Question: I am trying to achieve what is shown here:

I have 2 CSV Files, diease_mstr and Test_mstr Now in Test_mstr, I have many test to disease ID records, which means none of them are unique. The disease ID points to disease_mstr file. In disease_mstr file I have only 2 fields, ID and Disease_name (disease name is unique).
Now, I am creating 3 nodes with labels
1) Tests (only "testname" property) which will have unique tests (total 345 unique testnames)
'''
**Properties :**
a) testname
'''
2) Linknode (pulled entire Test_mstr file) also pulled "disease_name" for corresponding disease_ID from Disease_mstr File
'''
**Properties**
a)tname
b)dname
c)did
'''
3) Disease (pulled form disease_mstr) file.
'''
**Properties**
a)did
b)diseasename
'''
Afterwhich I run create relationships
'''
1)MATCH (t:Tests),(n:Linknode) where t.testname = n.tname CREATE (n)-[r:TEST_2]->(t) RETURN n,r,t
2)MATCH (d:Disease), (l:Linknode) where d.did = l.did MERGE (d)-[r:FOR_DISEASE]->(l) RETURN d,r,l
'''
To get the desired result as shown in image, I run following cypher command :
'''
MATCH (d:Disease)-[r2:FOR_DISEASE]->(l:Linknode)-[r:TEST_2]->(t:Tests) RETURN l,r,t,r2 LIMIT 25
'''
Can someone please help me create 2 more relationships which is marked and linked in image with BLUE and GREEN lines?.
<URL>
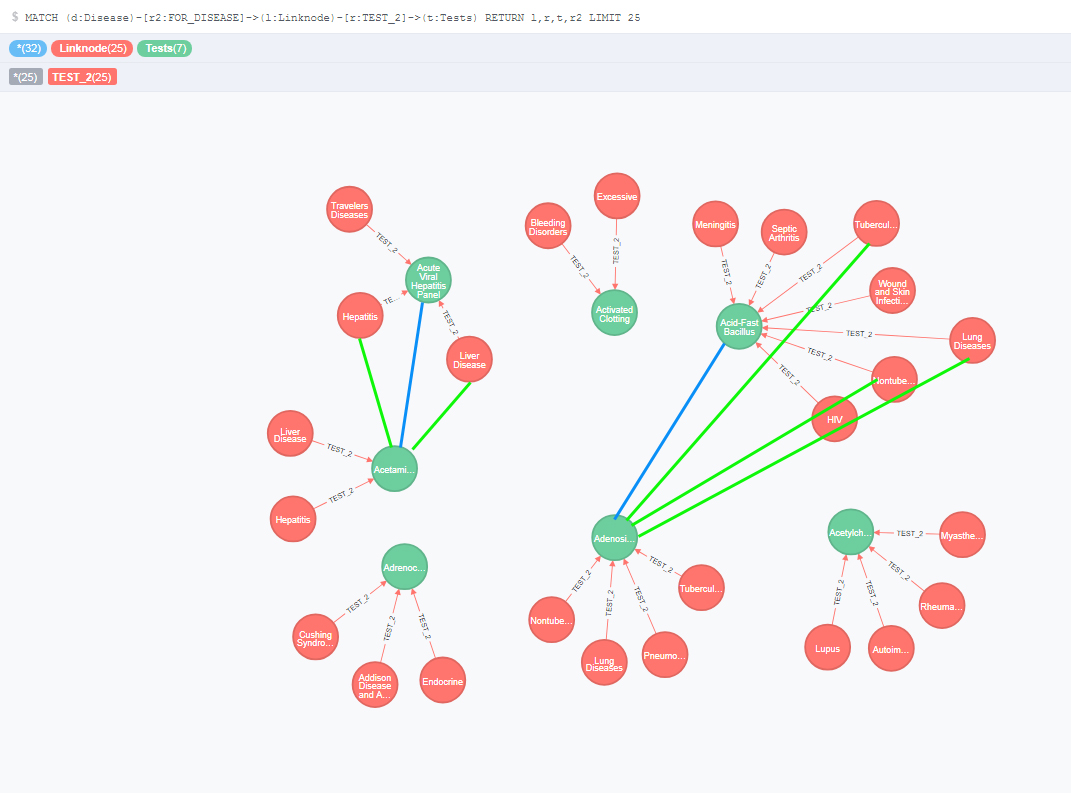
Answer: Is your goal to link all diseases to tests so that for any disease you can find out which tests are relevant and for each test, which diseases it tests for?
If so, you are nearly there.
You don't need the link nodes other than to help you during linking the tests to the diseases. In your current scenario you're treating the link nodes as you would if you were creating a relational database. They won't add any value in your graph db. You can create a single relationship between diseases and tests which will do all the work.
Here's a step by step way to load your database. (It probably isn't the most efficient, but it's easy to follow and it works.)
Normalise and load your tests:
'''
load csv with headers from "file:///test_mstr_csv.csv" as line
merge (:Test {testname:line.test_name});
'''
Load your diseases (these looked normalised to me)
'''
load csv with headers from "file:///disease_mstr_csv.csv" as line
create (:Disease {did:line.did, diseasename:line.disease_name});
'''
Load your link nodes:
'''
load csv with headers from "file:///test_mstr_csv.csv" as line
merge (:Link {testname:line.test_name, parentdiseaseid:line.parent_disease_ID});
'''
Now you can create a direct relationship between the diseases and tests with the following query:
'''
match(d:Disease), (l:Link) where d.did = l.parentdiseaseid
with d, l.testname as name
match(t:Test {testname:name}) create (d)<-[:TEST_FOR]-(t);
'''
This last query will find all the link nodes for each disease and extract the test name. It then looks up the test and joins it directly to its corresponding disease.
The link nodes are redundent now, so you can delete them if you wish.
To create the 'blue lines', which I assume are meant to show where tests have diseases in common, run the query below:
'''
match (d:Disease)<-[]-(:Test)-[]->(e:Disease) where id(d) > id(e)
merge (d)-[:BLUE_LINE]->(e);
'''
The clause finds all disease pairs with a common test, the clause ensures a link is created in only one direction and the clause ensures only one link is created.